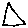
Label: triangle